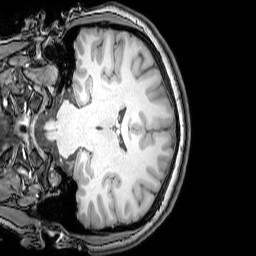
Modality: T1w
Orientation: coronal
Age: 23
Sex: female
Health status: healthy
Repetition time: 0.081 s
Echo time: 0.037 s